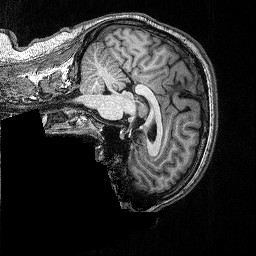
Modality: T1w
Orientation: sagittal
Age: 42
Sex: male
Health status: ill
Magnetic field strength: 3 T
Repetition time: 2.53 s
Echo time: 0.00331 s